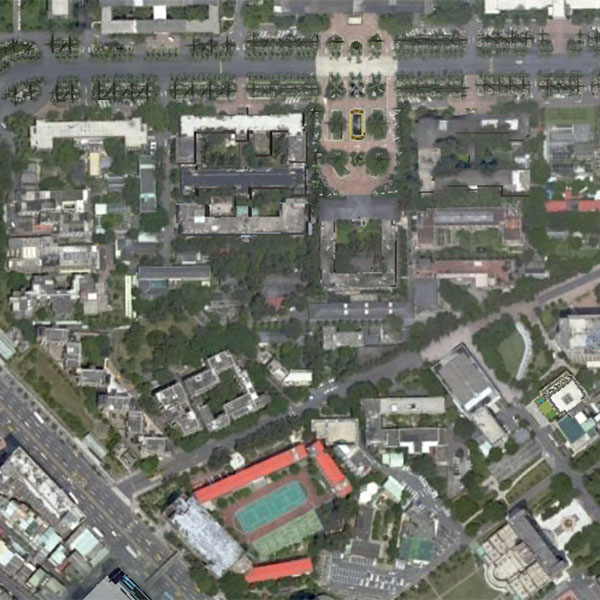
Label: School